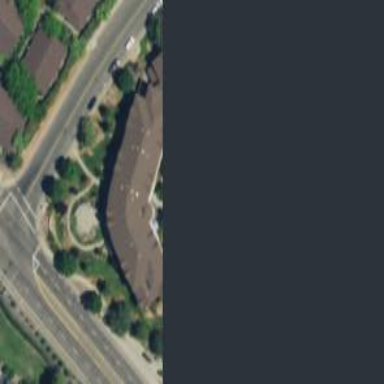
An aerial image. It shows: Nursing home.